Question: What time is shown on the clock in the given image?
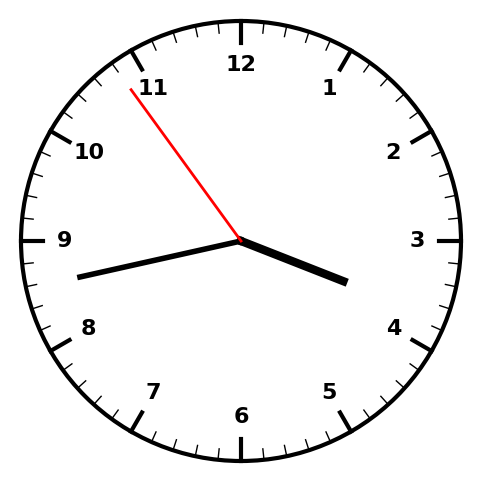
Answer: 03:42:54